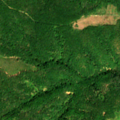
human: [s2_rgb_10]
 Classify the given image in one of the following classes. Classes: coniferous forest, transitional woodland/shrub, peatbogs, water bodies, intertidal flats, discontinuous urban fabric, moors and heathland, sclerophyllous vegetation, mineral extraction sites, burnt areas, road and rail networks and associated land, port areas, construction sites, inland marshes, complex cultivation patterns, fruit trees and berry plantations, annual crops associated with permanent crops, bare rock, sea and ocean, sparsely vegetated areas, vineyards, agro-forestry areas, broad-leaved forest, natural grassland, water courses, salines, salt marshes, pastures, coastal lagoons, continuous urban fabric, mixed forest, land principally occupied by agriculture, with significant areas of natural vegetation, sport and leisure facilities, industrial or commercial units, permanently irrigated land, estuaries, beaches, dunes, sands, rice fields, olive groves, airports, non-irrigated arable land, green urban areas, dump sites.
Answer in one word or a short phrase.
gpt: broad-leaved forest